Aerial crown-view tile of a tropical tree (Barro Colorado Island, Panama), acquired 20241216:
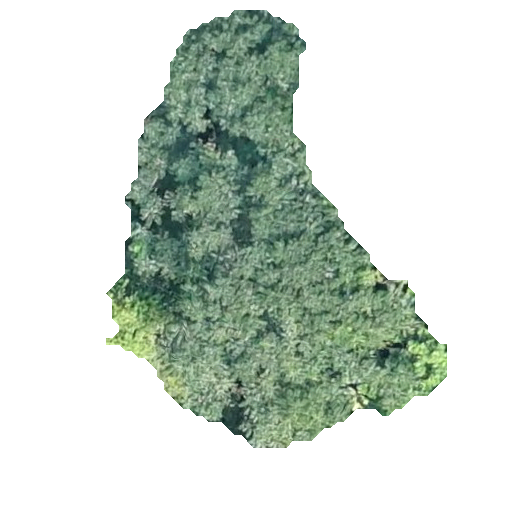
Species: Trattinnickia aspera
GBIF accepted scientific name: Trattinnickia aspera
Crown area: 123.715 m²